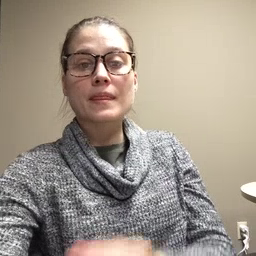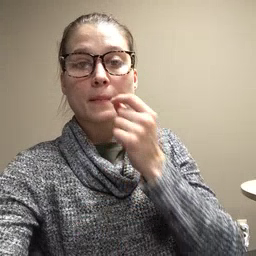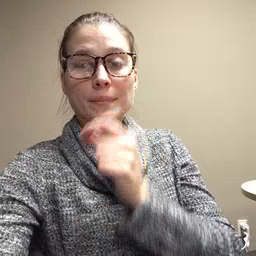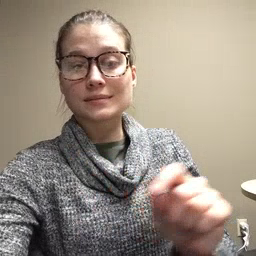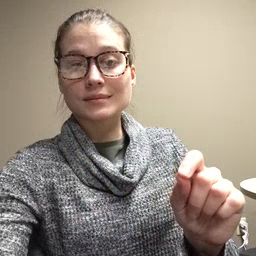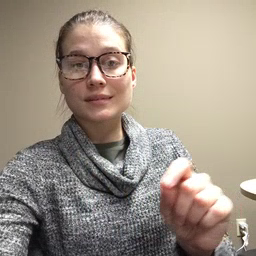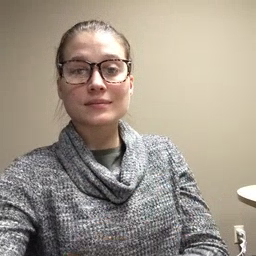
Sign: pencil